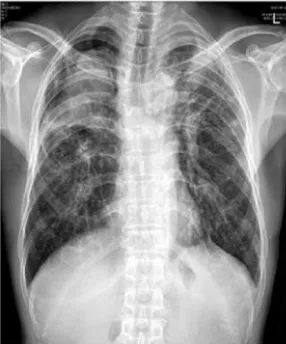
Chest X-ray. C. Pneumothorax, right. Underlying complicated pneumoconiosis, progressive massive fibrosis. HRCT.
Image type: radiology (x_ray)